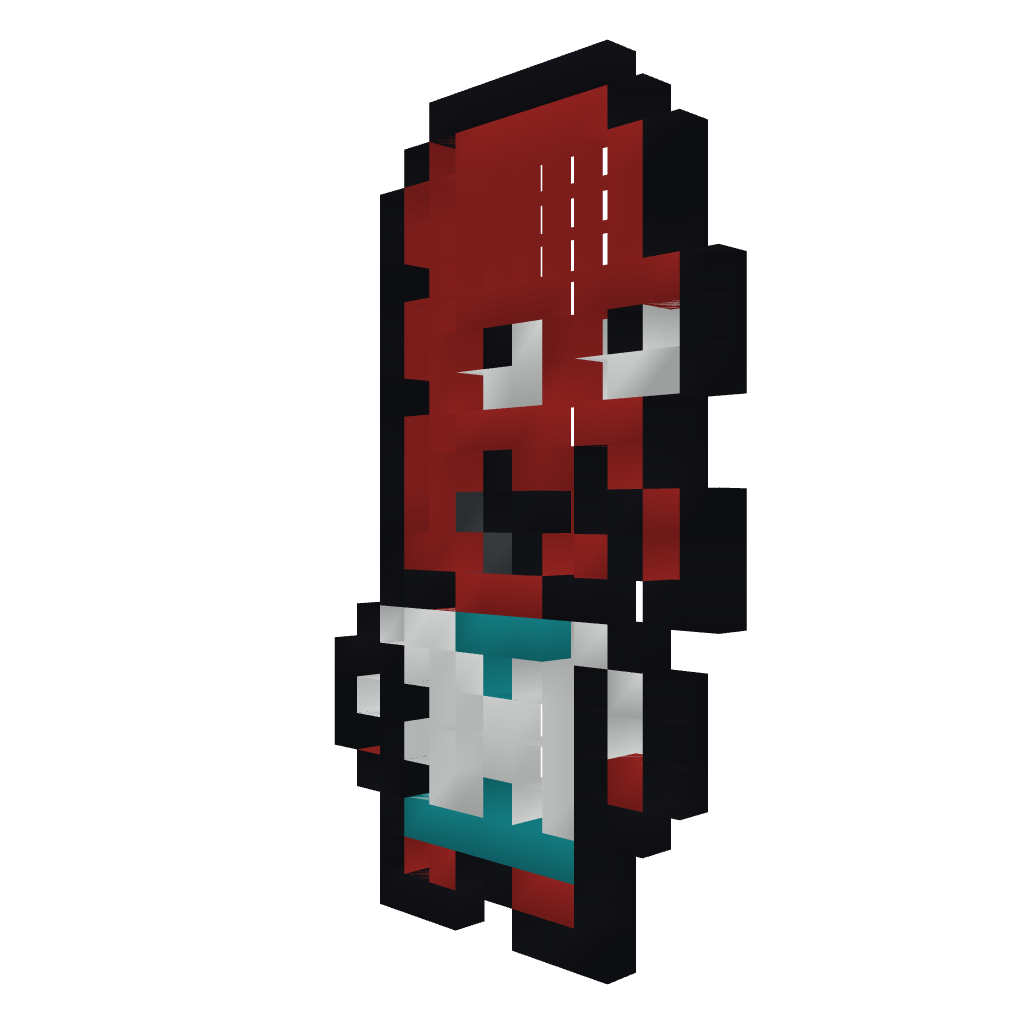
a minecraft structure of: Toon Zoidberg